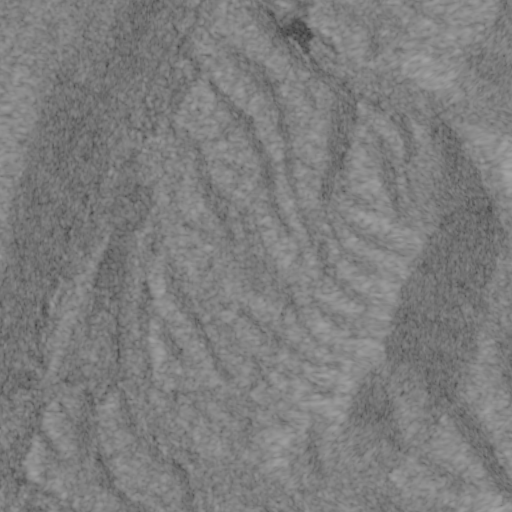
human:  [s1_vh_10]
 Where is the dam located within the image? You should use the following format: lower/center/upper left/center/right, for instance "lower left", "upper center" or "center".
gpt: The dam is located in the upper center of the image.
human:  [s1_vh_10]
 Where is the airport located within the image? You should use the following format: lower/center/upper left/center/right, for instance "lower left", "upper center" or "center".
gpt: There is no airport in the image.

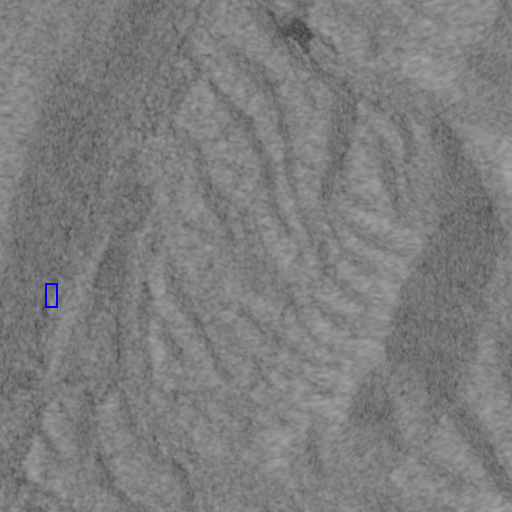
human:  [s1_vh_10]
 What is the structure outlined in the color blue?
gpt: The structure outlined in blue is a building.
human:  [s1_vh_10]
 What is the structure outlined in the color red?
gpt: There is no red outline.